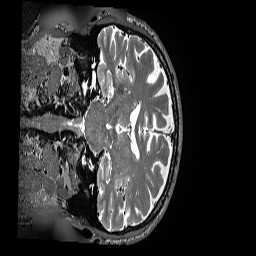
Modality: T2w
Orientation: coronal
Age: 67
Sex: male